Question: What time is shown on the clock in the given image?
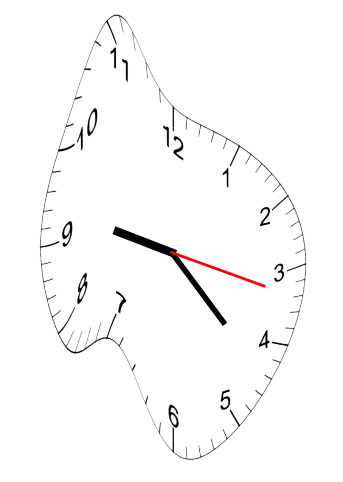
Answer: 09:22:17